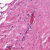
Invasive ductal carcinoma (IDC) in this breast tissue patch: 0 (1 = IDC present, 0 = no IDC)